Interaction volume radius: 5 \u00c5
Interaction volume height: 30 \u00c5
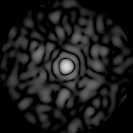
Disorder parameter: 0.8273